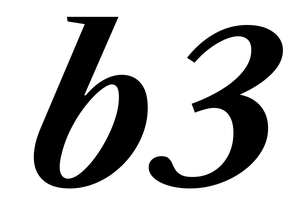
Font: LibreCaslonText-Italic_Bold_Italic